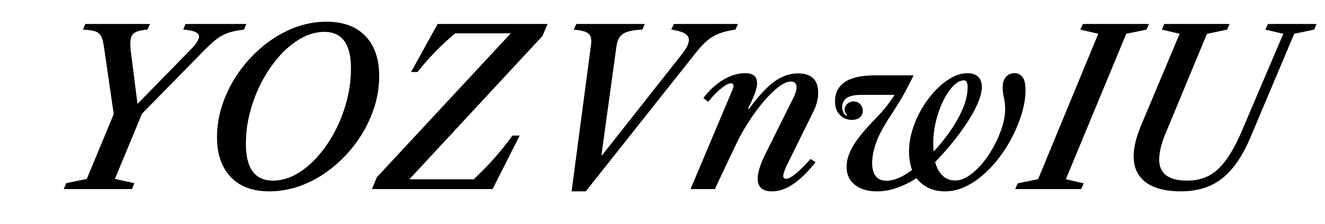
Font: LibreCaslonText-Italic_Medium_Italic